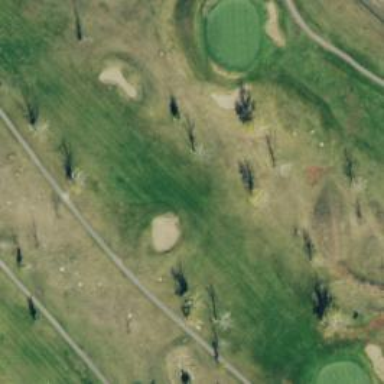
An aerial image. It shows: View of golf hole.